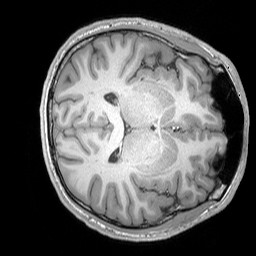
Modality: T1w
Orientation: axial
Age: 19
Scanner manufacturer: siemens
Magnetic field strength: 3 T
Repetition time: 1.9 s
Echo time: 0.00252 s